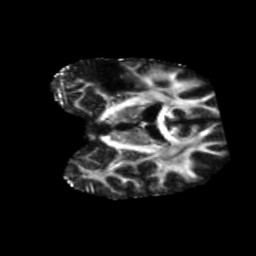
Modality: FA
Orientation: coronal
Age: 47
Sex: male
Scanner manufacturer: siemens
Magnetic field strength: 3 T
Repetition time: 5.47 s
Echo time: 0.0854 s